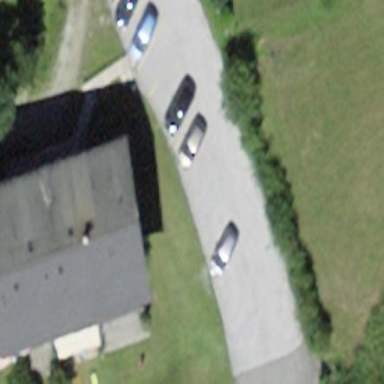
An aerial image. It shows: Parking area with asphalt surface.